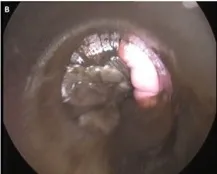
Images of vaginoscopy. (B) Fetal membranes and dark green mucous discharge in vagina (D71).
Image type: endoscopy (airway_endoscopy)